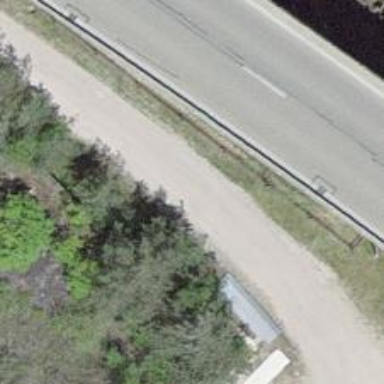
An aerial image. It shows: Unpaved alley that serves as service road.